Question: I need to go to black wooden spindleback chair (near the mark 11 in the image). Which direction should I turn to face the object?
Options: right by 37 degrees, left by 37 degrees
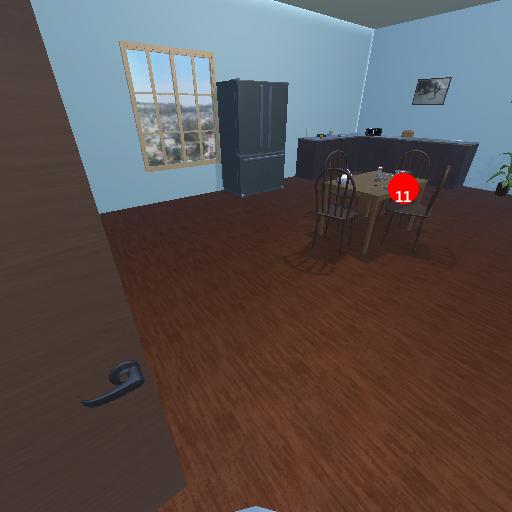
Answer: right by 37 degrees